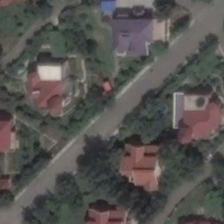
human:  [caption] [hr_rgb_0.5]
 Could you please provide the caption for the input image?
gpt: there is a small house with a blue roof next to the purple roof .

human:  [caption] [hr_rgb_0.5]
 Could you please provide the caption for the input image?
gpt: red roof houses are more expensive than other colors .

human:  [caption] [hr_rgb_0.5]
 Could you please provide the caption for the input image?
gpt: red roof houses are more expensive than other colors .

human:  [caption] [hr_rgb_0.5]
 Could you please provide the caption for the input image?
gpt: there is a small house with a blue roof next to the purple roof .

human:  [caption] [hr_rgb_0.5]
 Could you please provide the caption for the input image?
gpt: there is a small house with a blue roof next to the purple roof .